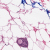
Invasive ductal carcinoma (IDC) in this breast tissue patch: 0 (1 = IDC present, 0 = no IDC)